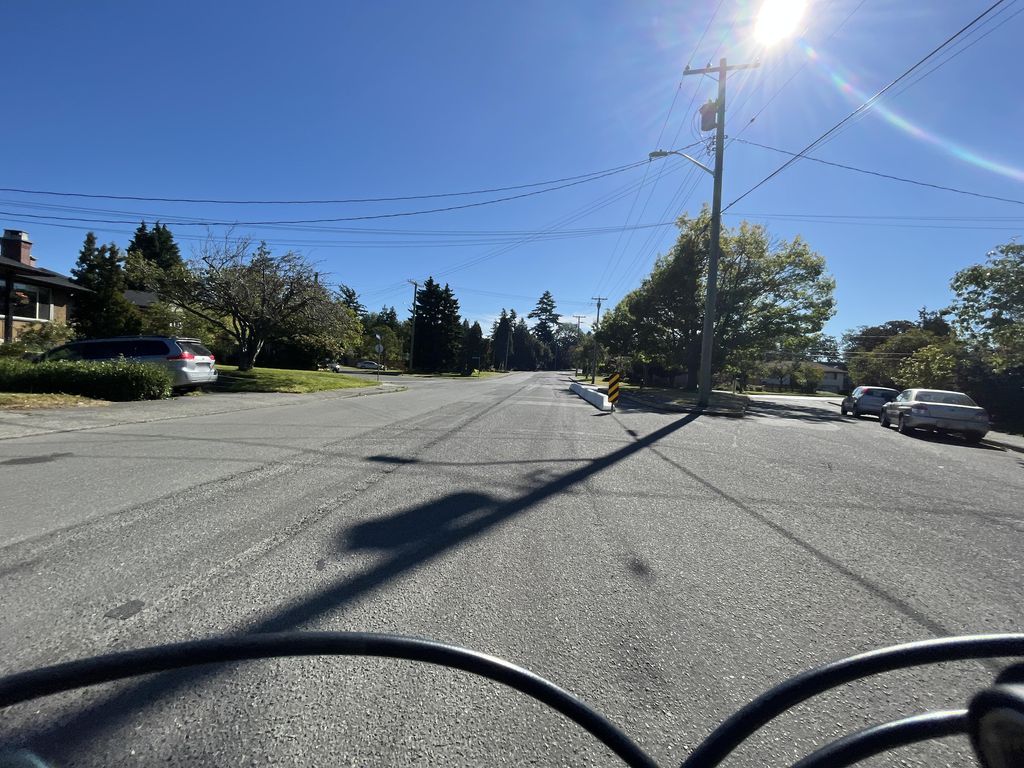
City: victoria